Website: slack
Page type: billing-address
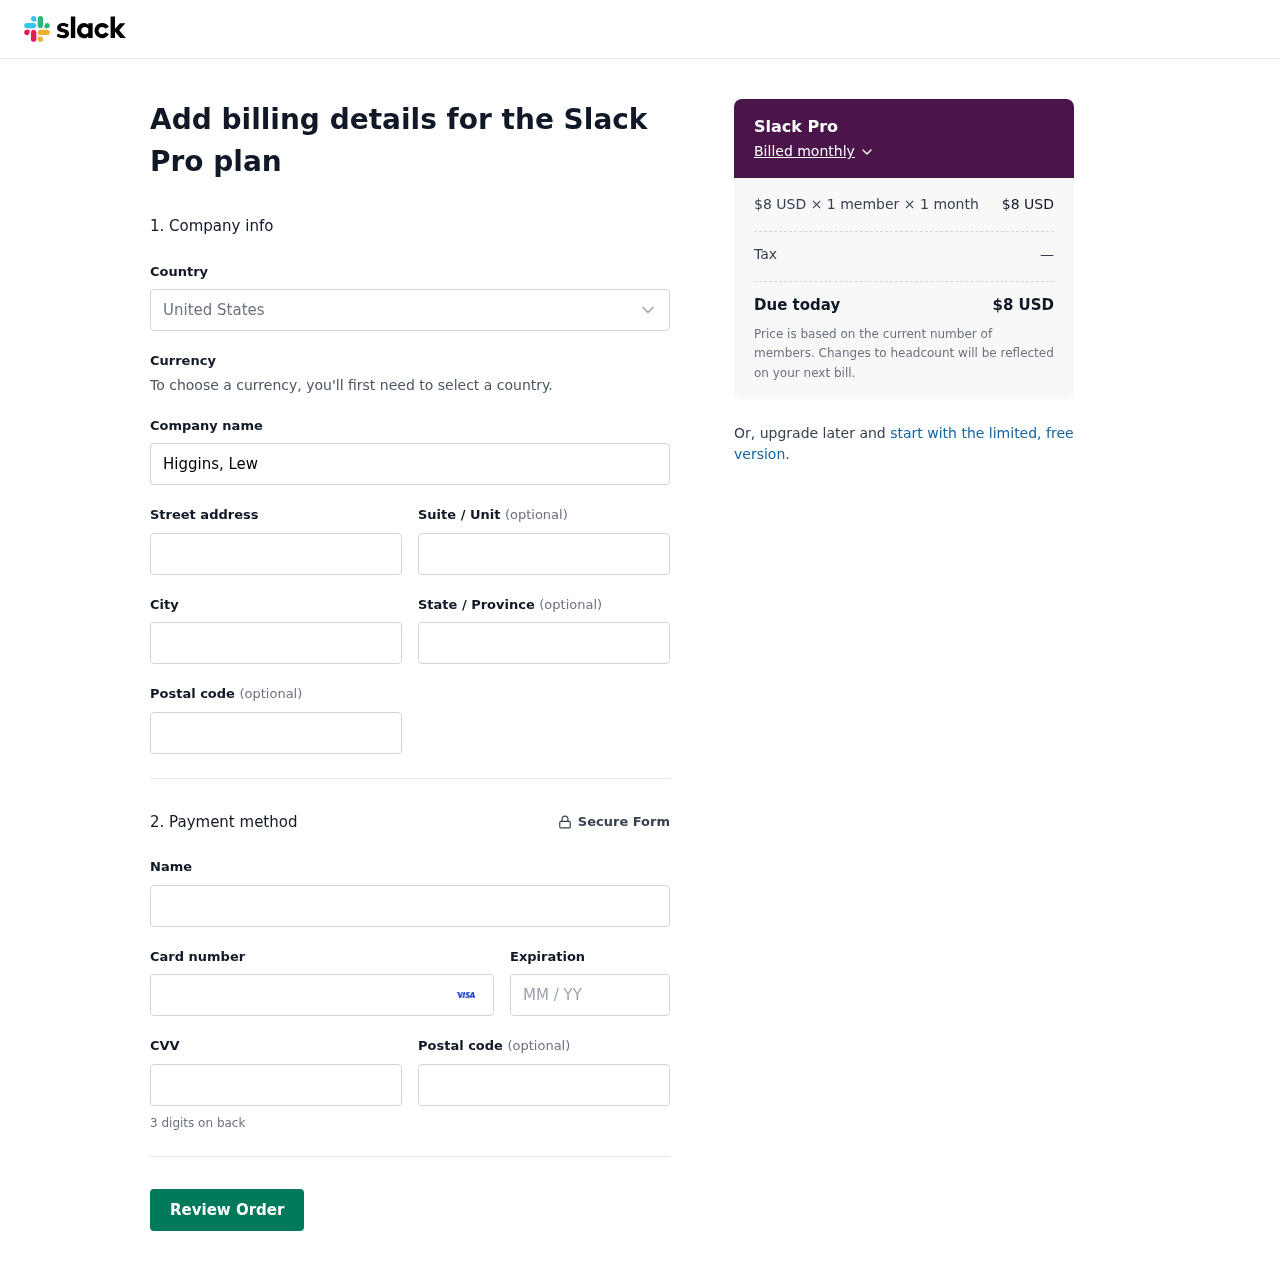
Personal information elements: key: PII_CARD_CVV
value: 616
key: PII_CARD_EXPIRY
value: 03/29
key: PII_CARD_NUMBER
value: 4490 8045 4012 9131
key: PII_CITY
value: West John
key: PII_COMPANY
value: Higgins, Lewis and Simmons
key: PII_COUNTRY
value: United States
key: PII_FULLNAME
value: Ian Hill
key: PII_POSTCODE
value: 56521
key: PII_POSTCODE2
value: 24155
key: PII_STATE
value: South Dakota
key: PII_STREET
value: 85463 Smith Fords Suite 846
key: PII_STREET2
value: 2779 Thornton Underpass
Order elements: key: ORDER_PLAN_PRICE
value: $8 USD
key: ORDER_NUM_MEMBERS
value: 1 member
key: ORDER_NUM_MONTHS
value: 1 month
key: ORDER_SUBTOTAL
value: $8 USD
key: ORDER_TAX
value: —
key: ORDER_TOTAL
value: $8 USD